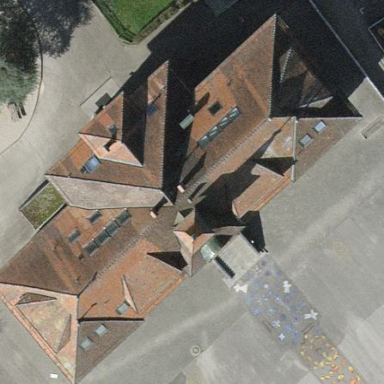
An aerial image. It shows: School building.